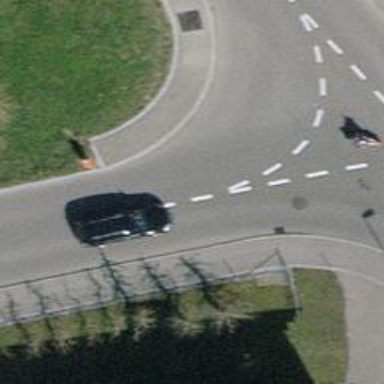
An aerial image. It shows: Tertiary road with asphalt surface.